Question: I'd like to create an application for tablets using 2 panels. The left one as a menu and the right one as a content presenter. In fact the behavior I expect is similar to the one in Gmail app.

I'm currently using 2 fragments. One is basically a ListView with room names plus some buttons. The other one (the content) includes some information about the selected room.
The room I select in the left panel should stay highlighted - like in the Gmail app. I was trying for many hours to achieve this effect using selectors, but failed.
Moreover I found 2 different opinions about this approach..
1) <URL>
2) <URL>
Can you tell me how to achieve this (just to keep the selected item distinguished from the rest)?
Maybe a ListView isn't the best approach here?
Thanks to Christoph Eberhardt's answer I created a sample project that works fine. It's available <URL>
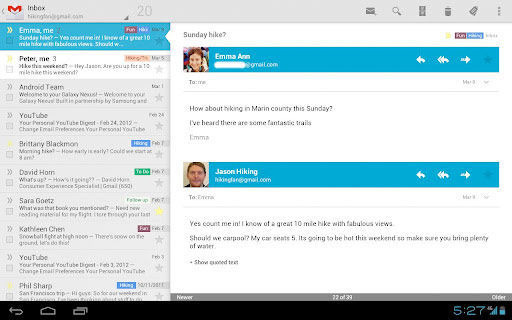
Answer: Create an xml file in res/drawable/list_item_selector.xml
'''
<?xml version="1.0" encoding="utf-8"?>
<selector xmlns:android="http://schemas.android.com/apk/res/android">
<item android:state_selected="true" android:drawable="@drawable/list_pressed" />
<item android:drawable="@drawable/list_default" />
</selector>
'''
For the list elements make an own xml file res/layout/list_item.xml
'''
<?xml version="1.0" encoding="utf-8"?>
<TextView xmlns:android="http://schemas.android.com/apk/res/android"
android:id="@android:id/text1"
android:layout_width="match_parent"
android:layout_height="wrap_content"
android:textAppearance="?android:attr/textAppearanceLarge"
android:gravity="center_vertical"
android:minHeight="?android:attr/listPreferredItemHeight"
android:paddingLeft="20dp"
android:background="@drawable/list_item_selector"
/>
'''
Then when creating the list adapter do:
'''
setListAdapter(new CustomAdapter<String>(getActivity(),
R.layout.list_item, stringArray));
'''
Now all you have to do is providing the drawables list_default and list_pressed
The CustomAdpater looks like:
'''
package com.test.listview_keep_selected;
import android.app.Activity;
import android.content.Context;
import android.graphics.drawable.StateListDrawable;
import android.view.View;
import android.view.View.OnClickListener;
import android.view.ViewGroup;
import android.widget.ArrayAdapter;
import android.widget.ListView;
public class CustomAdapter<T> extends ArrayAdapter<T> {
private Context m_cContext;
public CustomAdapter(Context context, int textViewResourceId,
T[] objects) {
super(context, textViewResourceId, objects);
this.m_cContext = context;
}
@Override
public View getView(int position, View convertView, ViewGroup parent) {
final View returnView = super.getView(position, convertView, parent);
final ListView listView = (ListView) ((Activity) m_cContext).findViewById(R.id.listViewTest);
returnView.setOnClickListener(new OnClickListener(
) {
@Override
public void onClick(View v) {
for(int i = 0; i< listView.getChildCount(); i++)
listView.getChildAt(i).setSelected(false);
StateListDrawable states = new StateListDrawable();
states.addState(new int[] {android.R.attr.state_selected},
m_cContext.getResources().getDrawable(R.drawable.list_pressed));
states.addState(new int[] { },
m_cContext.getResources().getDrawable(R.drawable.list_altered));
v.setBackgroundDrawable(states);
v.setSelected(true);
}
});
return returnView;
}
}
'''
And if you don't have it already:
Don't set the choice mode with a plain ListView, only makes sense if you have e.g. a ListFragment as I have in my code
It's not perfect now, but from now on you should be fine after playing around a bit.
What also might help is: <URL>
Now it should work as you want it^^